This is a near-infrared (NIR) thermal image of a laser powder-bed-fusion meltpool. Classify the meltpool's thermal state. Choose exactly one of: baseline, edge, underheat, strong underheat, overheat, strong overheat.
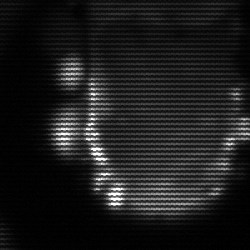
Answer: baseline